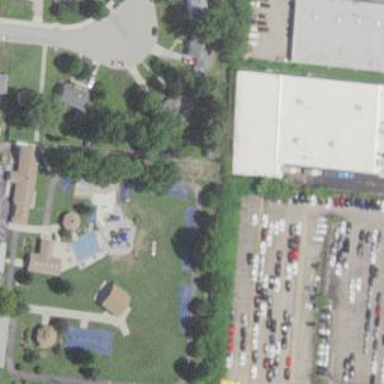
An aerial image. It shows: Fitness station in leisure land area.